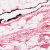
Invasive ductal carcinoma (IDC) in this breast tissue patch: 0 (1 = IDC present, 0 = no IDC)